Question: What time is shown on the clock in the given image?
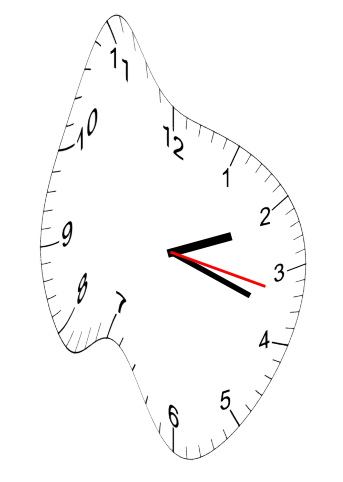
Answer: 02:18:17